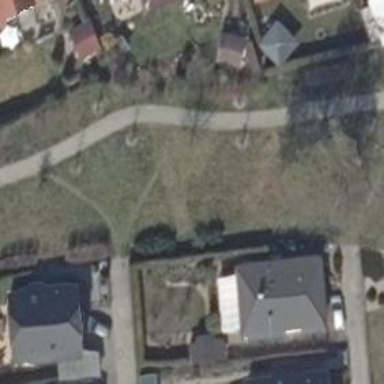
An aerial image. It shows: Path covered with grass.